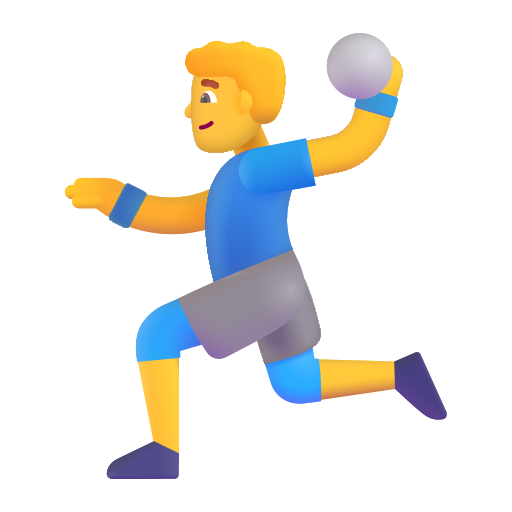
man playing handball color default